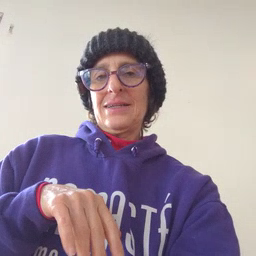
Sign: clean